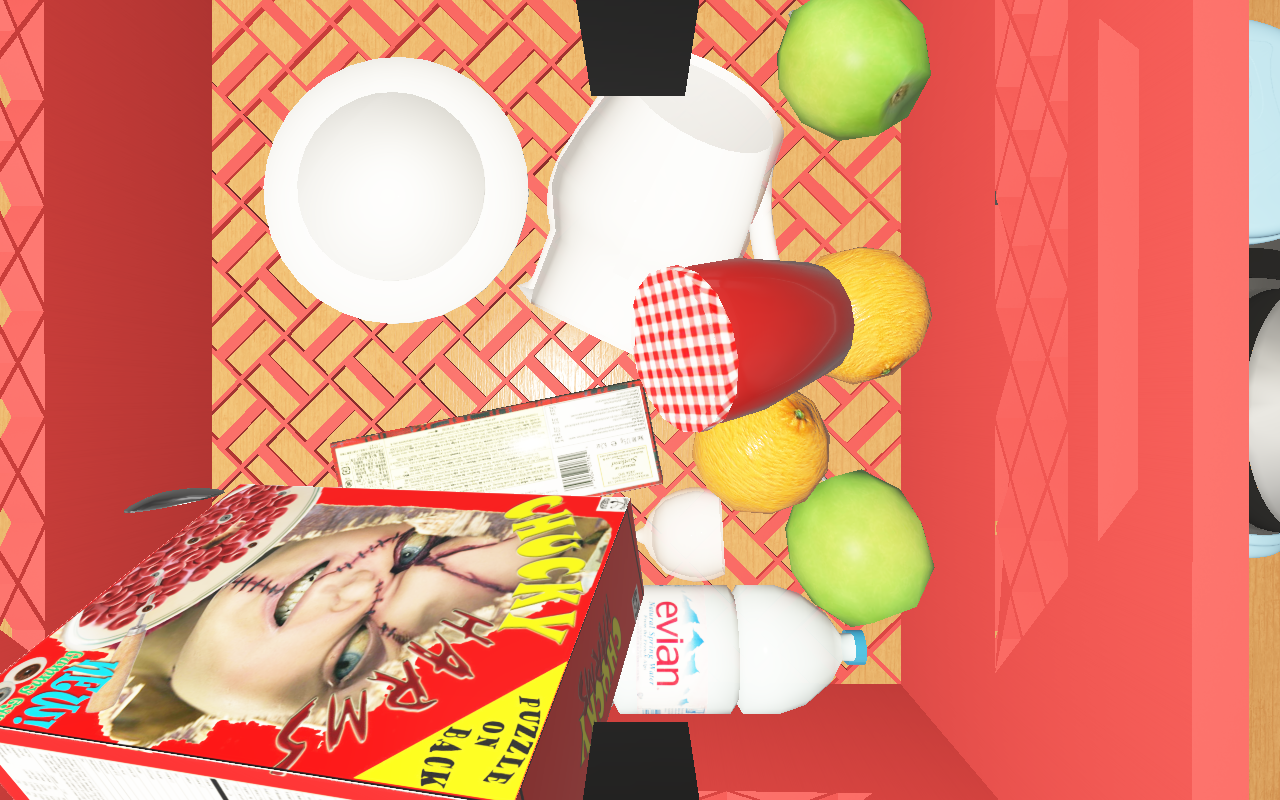
Objects in the scene:
carafe
water bottle
apple
apple
orange
orange
spoon
plate
wineglass
jam jar
cereal box